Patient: sex M, age 49
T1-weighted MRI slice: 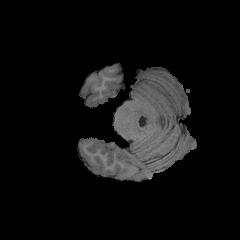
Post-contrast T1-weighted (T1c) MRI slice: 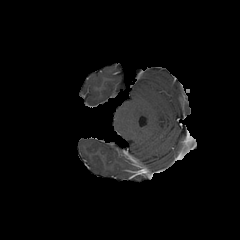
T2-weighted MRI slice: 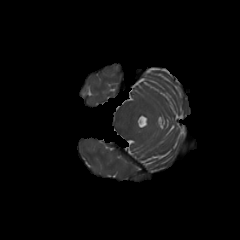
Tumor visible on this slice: no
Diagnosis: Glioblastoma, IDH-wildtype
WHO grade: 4